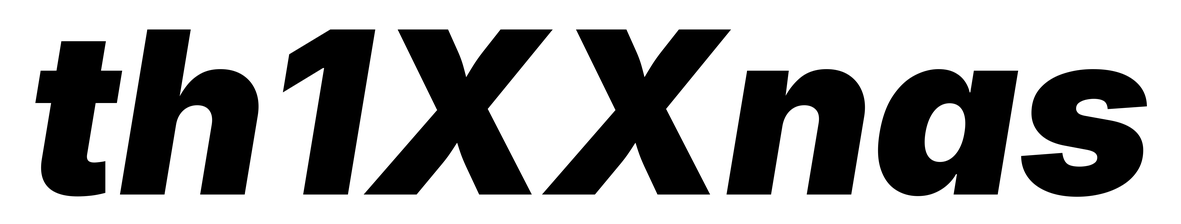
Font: Inter-Italic_Black_Italic